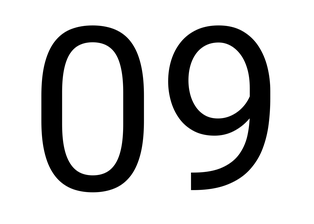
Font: Roboto_Regular